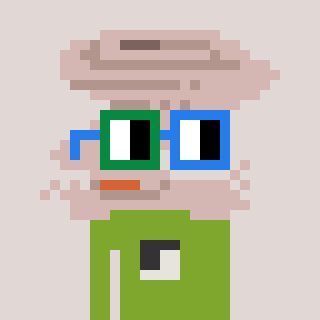
a pixel art character with square green and blue glasses, a tornado-shaped head and a slimegreen-colored body on a warm background